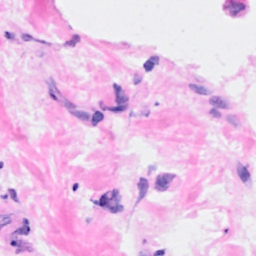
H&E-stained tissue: Breast